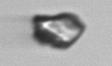
Label: detritus_transparent